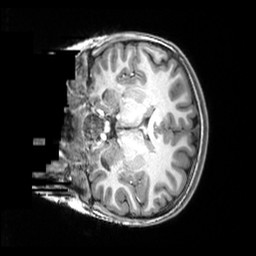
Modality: T1w
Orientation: coronal